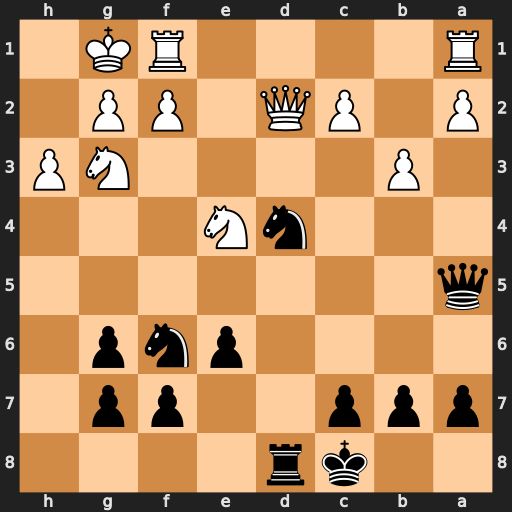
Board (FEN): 2kr4/ppp2pp1/4pnp1/q7/3nN3/1P4NP/P1PQ1PP1/R4RK1
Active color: b
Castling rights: -
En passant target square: -
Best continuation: Nf3+ gxf3 Rxd2 Nxd2 Qxd2